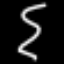
Label: squiggle